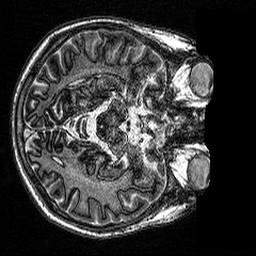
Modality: MP2RAGE
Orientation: axial
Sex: male
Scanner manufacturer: siemens
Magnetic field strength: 3 T
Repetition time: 5 s
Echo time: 0.00292 s